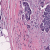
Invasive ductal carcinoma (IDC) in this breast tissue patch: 1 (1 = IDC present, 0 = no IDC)